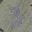
Label: 3